Milling tool wear sample.
Tool blade image: 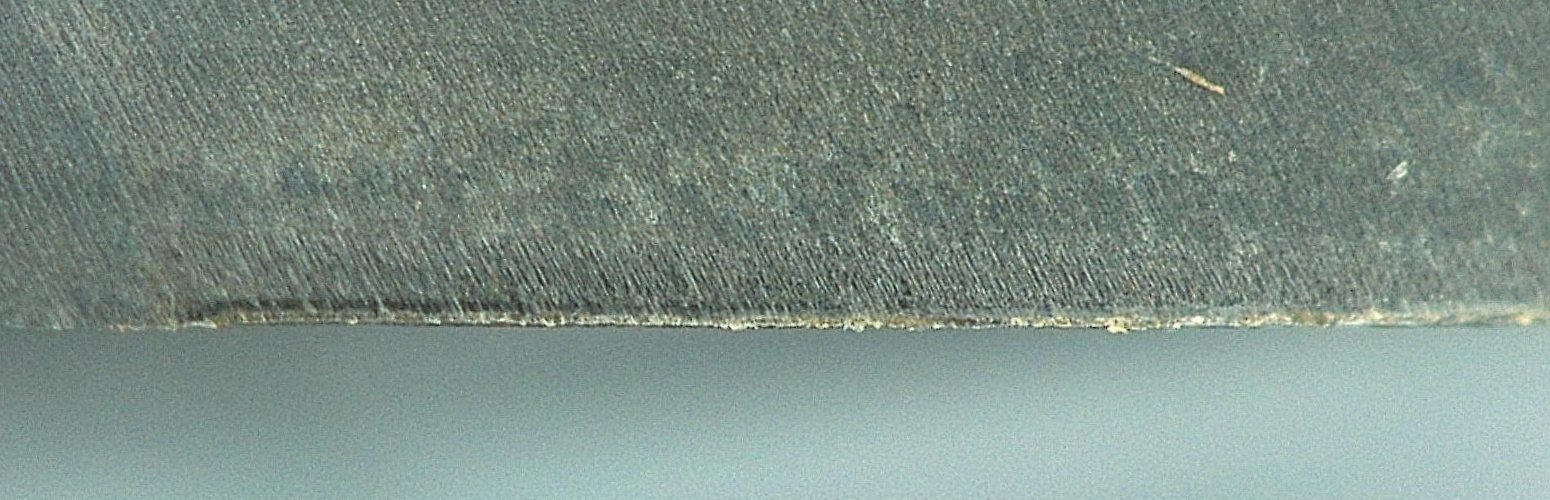
Chip image: 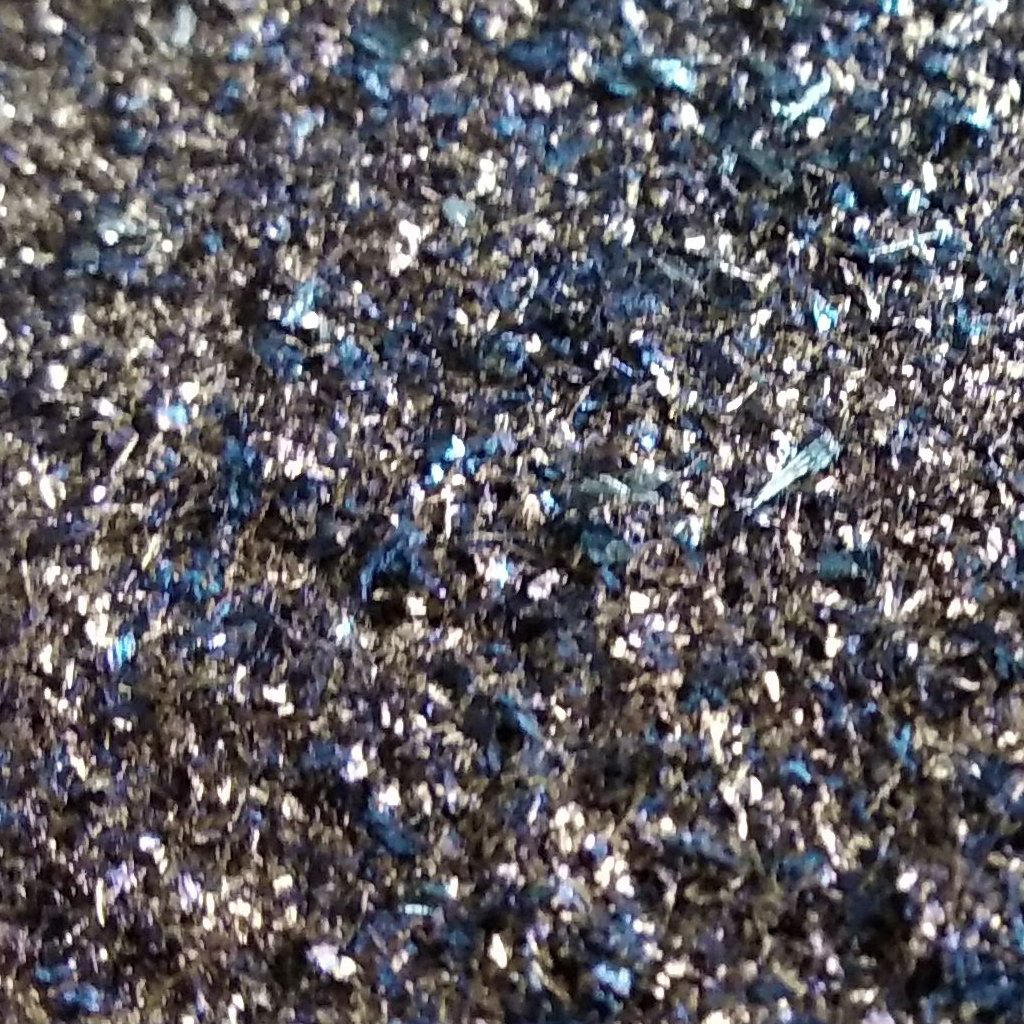
Workpiece image: 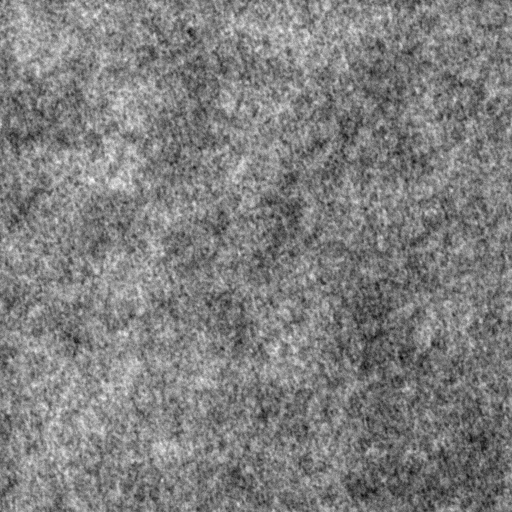
Tool wear state: dulled
Gaps: 4.11
Flank wear: 116.54
Overhang: 15.24
Force-signal Mel-spectrograms (X, Y, Z axes): 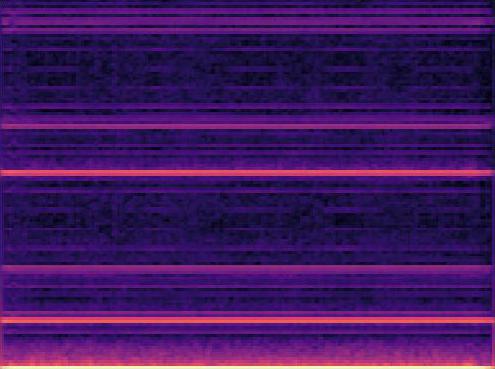 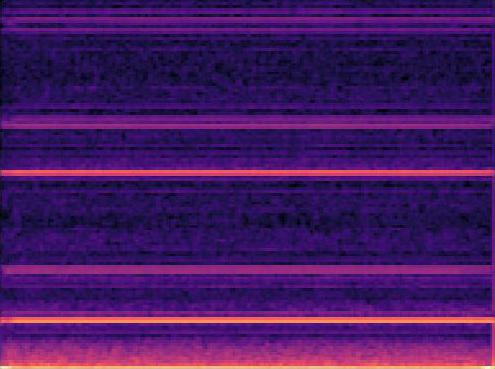 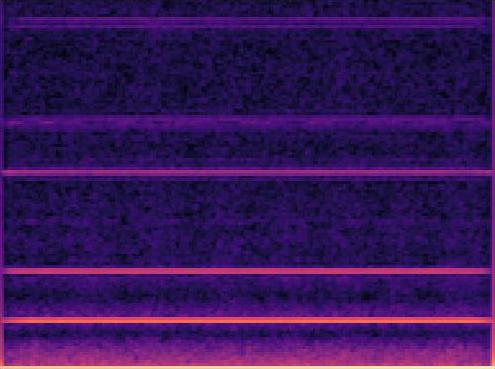
Force-signal scalograms (X, Y, Z axes): 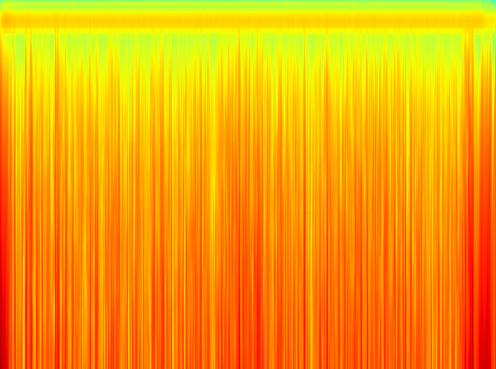 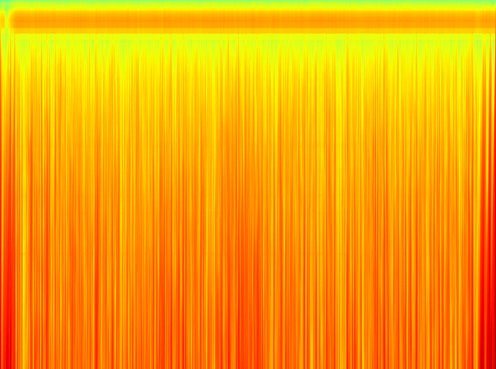 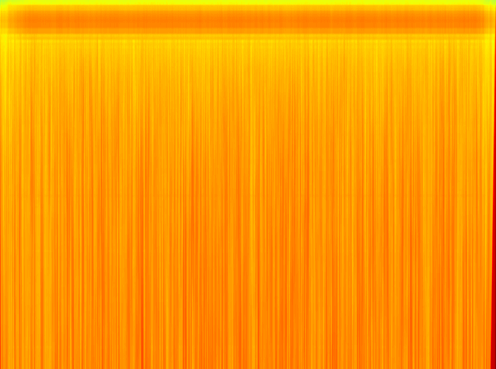
Force phase: accelerated_severe_wear